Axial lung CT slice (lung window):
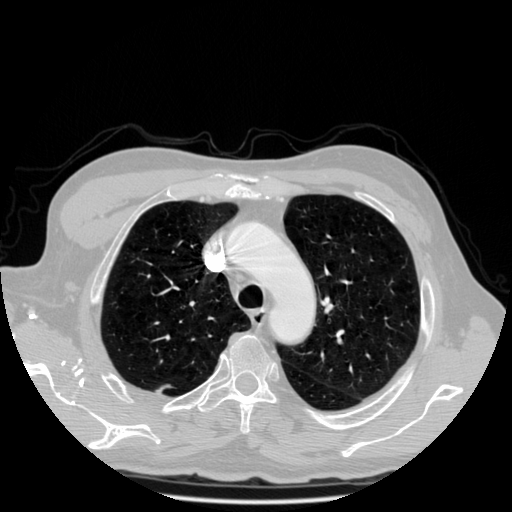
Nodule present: no